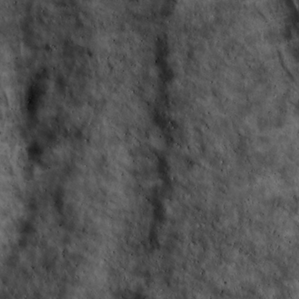
Label: non_frost